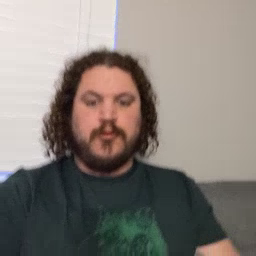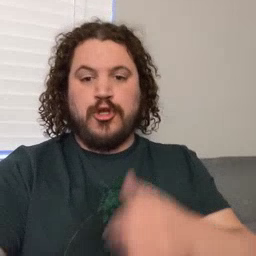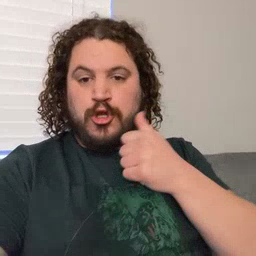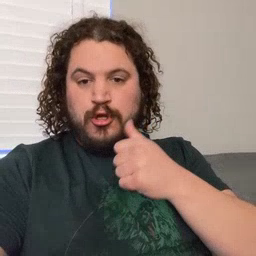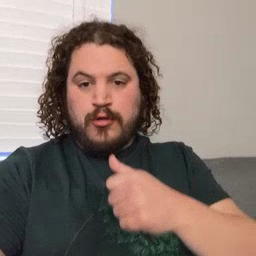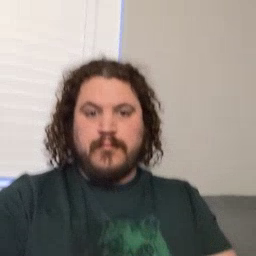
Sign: girl